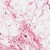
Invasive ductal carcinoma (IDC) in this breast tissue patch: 0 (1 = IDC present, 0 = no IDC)